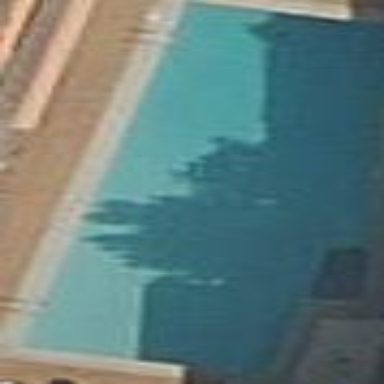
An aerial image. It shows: Swimming pool located in leisure land.